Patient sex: F
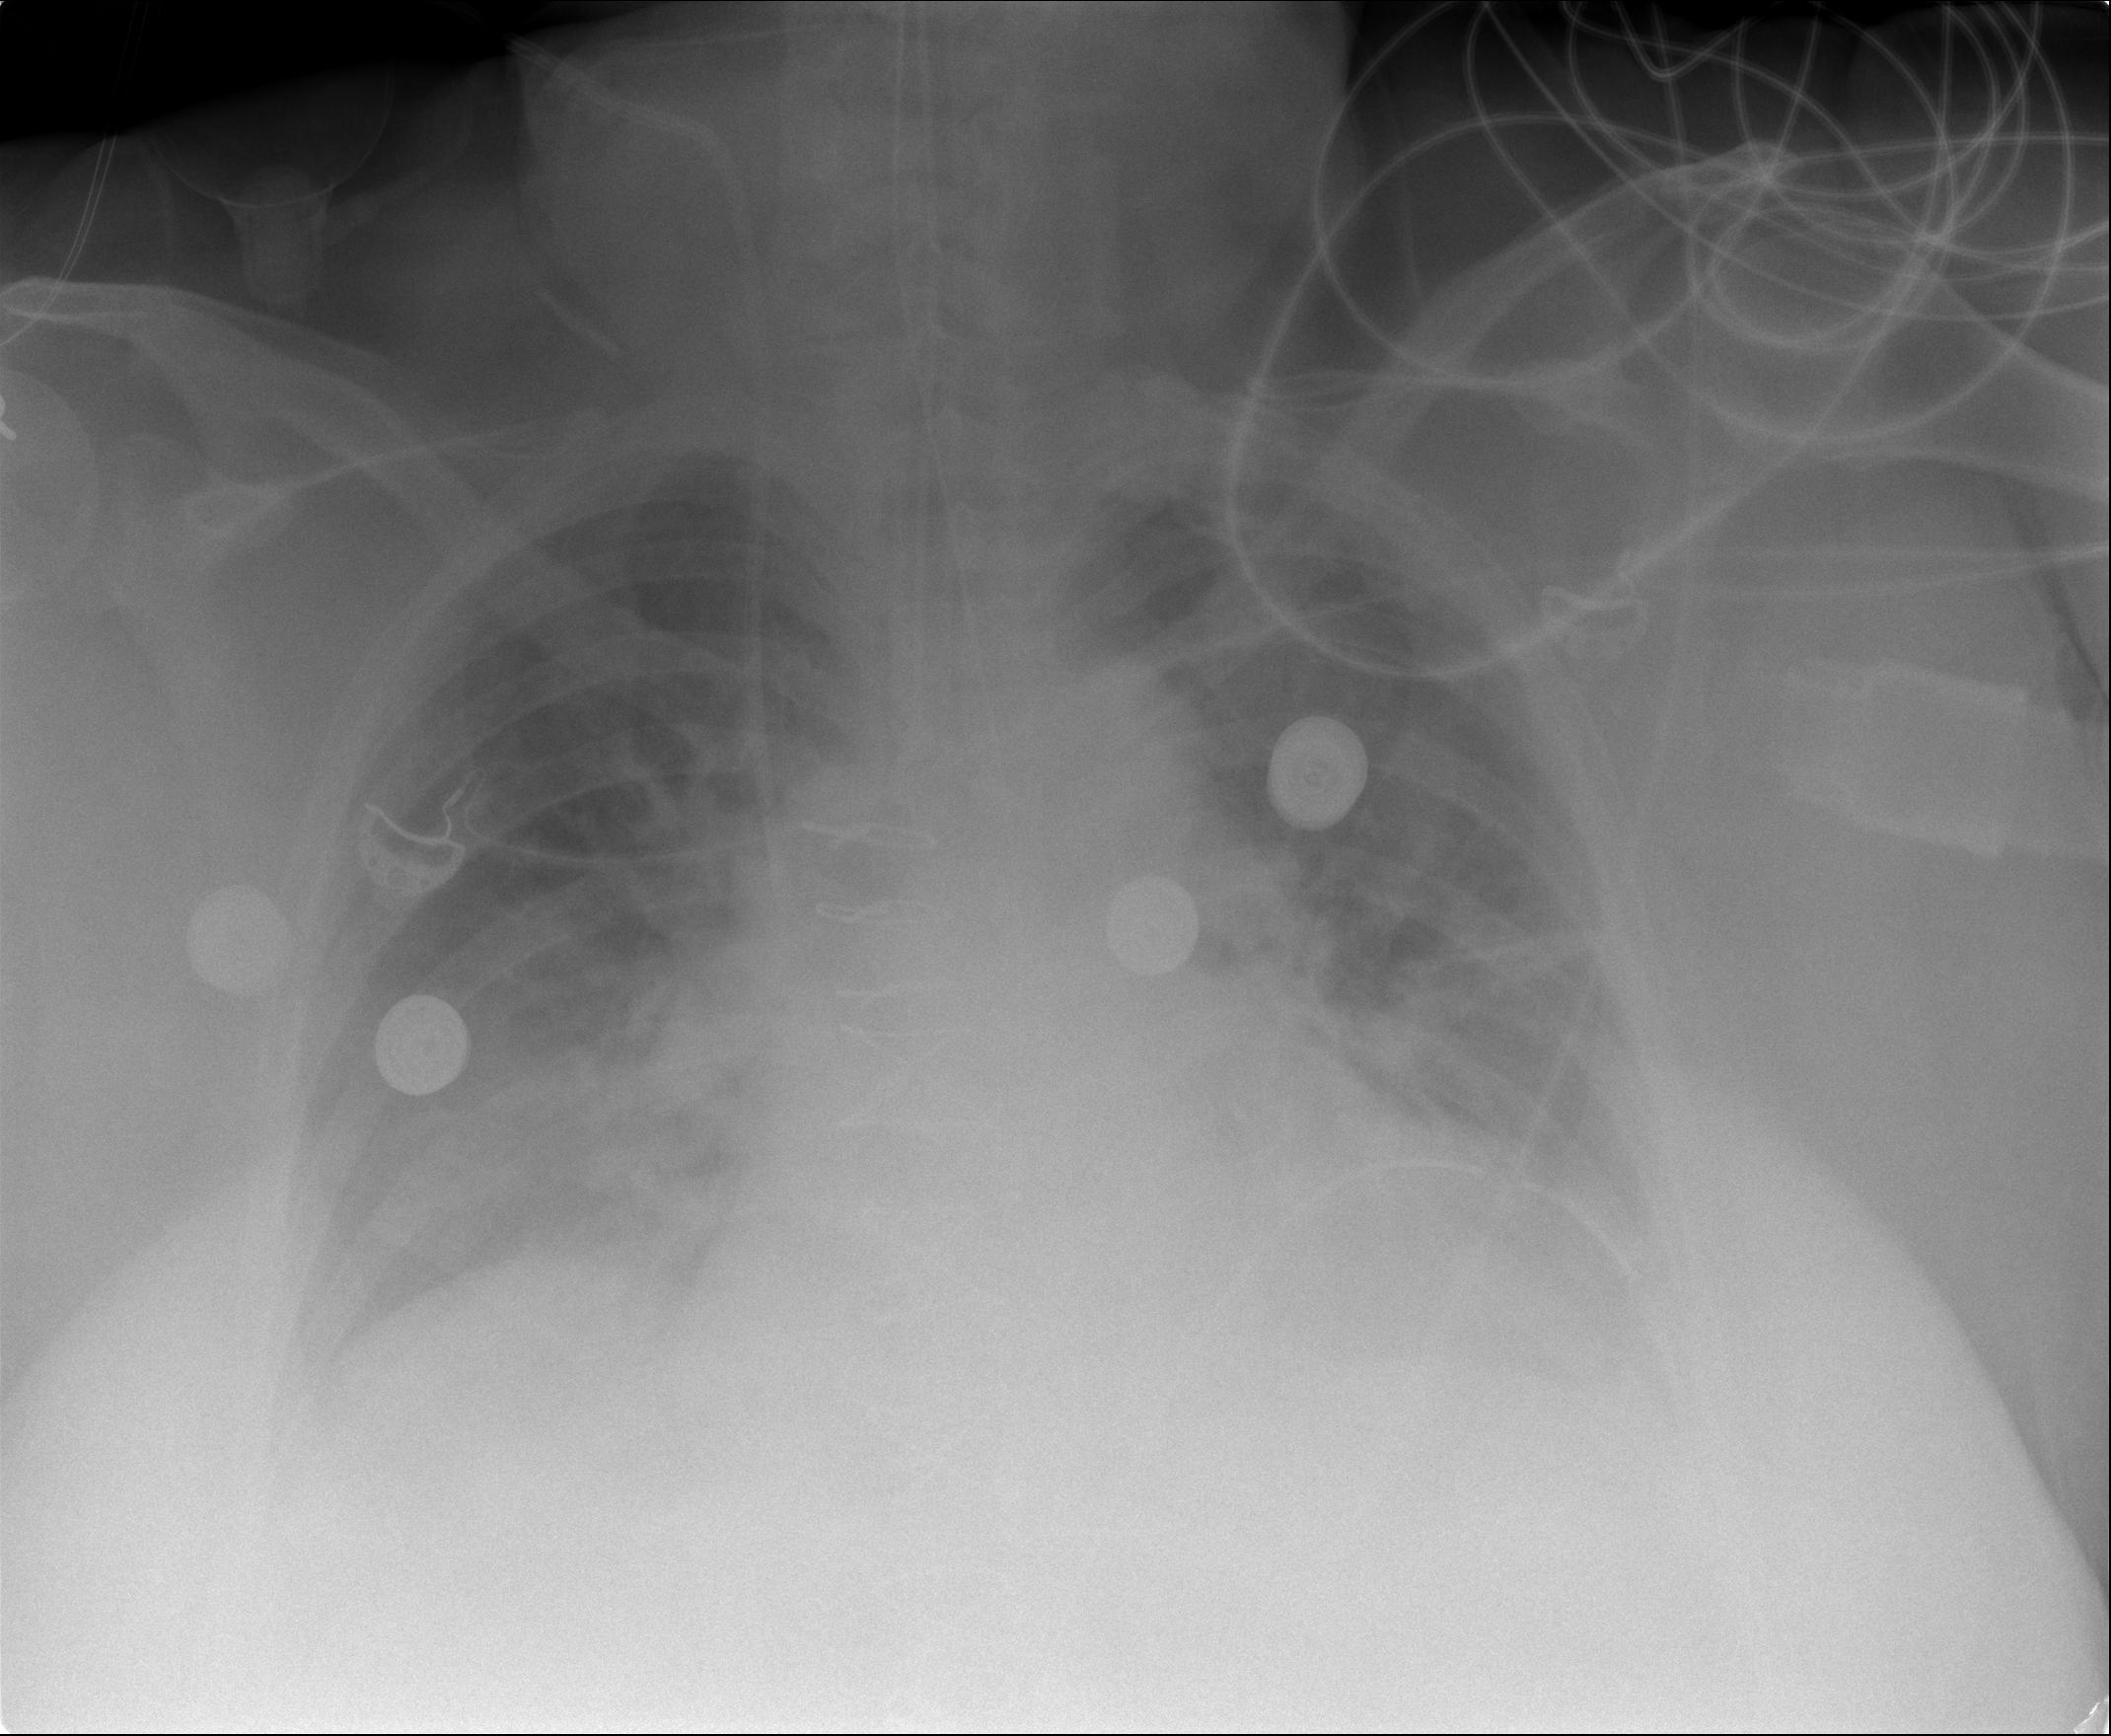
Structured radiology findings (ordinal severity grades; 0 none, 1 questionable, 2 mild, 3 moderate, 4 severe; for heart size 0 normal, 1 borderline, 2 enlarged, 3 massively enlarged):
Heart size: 2
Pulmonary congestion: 2
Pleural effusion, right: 2
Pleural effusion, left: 2
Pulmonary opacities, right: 0
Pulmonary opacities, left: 0
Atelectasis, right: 2
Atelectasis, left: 2